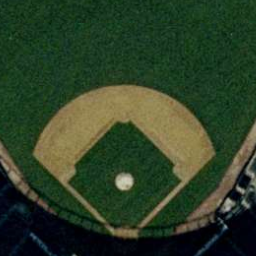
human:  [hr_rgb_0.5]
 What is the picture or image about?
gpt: baseball diamond